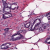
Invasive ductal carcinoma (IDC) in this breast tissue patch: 0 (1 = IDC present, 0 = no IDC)